Question: I want to create an UI with Buttons on top and a few Labels on bottom and if the labels exceeds the height it should be scrollable.
Something like this:

So far this is my code:
'''
from kivy.app import App
from kivy.uix.button import Button
from kivy.uix.label import Label
from kivy.uix.boxlayout import BoxLayout
from kivy.uix.scrollview import ScrollView
from kivy.uix.gridlayout import GridLayout
class MyApp(App):
main_layout = BoxLayout(orientation='vertical')
top_layout = BoxLayout(orientation='horizontal')
scrollView = ScrollView()
gridLayout = GridLayout()
gridLayout.cols = 1
gridLayout.minimum_height = 10
gridLayout.padding = [0, 0, 0, 0]
scrollView.add_widget(gridLayout)
main_layout.add_widget(top_layout)
main_layout.add_widget(scrollView)
def btn_create(self, instance):
self.gridLayout.add_widget(Label(text='test'))
def btn_edit(self, instance):
pass
def btn_delete(self, instance):
pass
def build(self):
self.top_layout.size_hint=(1, .1)
# Button 'Erstellen'
btnCreate = Button()
btnCreate.text = 'Erstellen'
btnCreate.bind(on_press=self.btn_create)
# Button 'Bearbeiten'
btnEdit = Button()
btnEdit.text = 'Bearbeiten'
btnEdit.bind(on_press=self.btn_edit)
# Button 'Loschen'
btnDelete = Button()
btnDelete.text = 'Loschen'
btnDelete.bind(on_press=self.btn_delete)
self.top_layout.add_widget(btnCreate)
self.top_layout.add_widget(btnEdit)
self.top_layout.add_widget(btnDelete)
return self.main_layout
if __name__ == '__main__':
MyApp().run()
'''
I added a GridLayout to a ScrollView, but this doesn't seem to work.
How can i make a scrollable list?
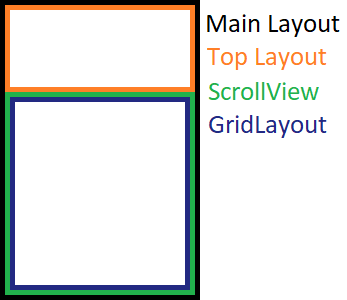
Answer: You have to set the size_hint_y of the GridLayout to None so that the height does not depend on the ScrollView and the size is minimum equal to the size of the GridLayout. On the other hand the Label must have size_hint_y to None so that the height does not depend on the GridLayout.
'''
from kivy.app import App
from kivy.uix.button import Button
from kivy.uix.label import Label
from kivy.uix.boxlayout import BoxLayout
from kivy.uix.scrollview import ScrollView
from kivy.uix.gridlayout import GridLayout
class MyApp(App):
main_layout = BoxLayout(orientation='vertical')
top_layout = BoxLayout(orientation='horizontal')
scrollView = ScrollView()
gridLayout = GridLayout(size_hint_y=None)
gridLayout.cols = 1
gridLayout.padding = [0, 0, 0, 0]
gridLayout.bind(minimum_height=gridLayout.setter('height'))
scrollView.add_widget(gridLayout)
main_layout.add_widget(top_layout)
main_layout.add_widget(scrollView)
def btn_create(self, instance):
self.gridLayout.add_widget(Label(text='test', size_hint_y=None))
def btn_edit(self, instance):
pass
def btn_delete(self, instance):
pass
def build(self):
self.top_layout.size_hint=(1, .1)
# Button 'Erstellen'
btnCreate = Button()
btnCreate.text = 'Erstellen'
btnCreate.bind(on_press=self.btn_create)
# Button 'Bearbeiten'
btnEdit = Button()
btnEdit.text = 'Bearbeiten'
btnEdit.bind(on_press=self.btn_edit)
# Button 'Loschen'
btnDelete = Button()
btnDelete.text = 'Loschen'
btnDelete.bind(on_press=self.btn_delete)
self.top_layout.add_widget(btnCreate)
self.top_layout.add_widget(btnEdit)
self.top_layout.add_widget(btnDelete)
return self.main_layout
if __name__ == '__main__':
MyApp().run()
'''